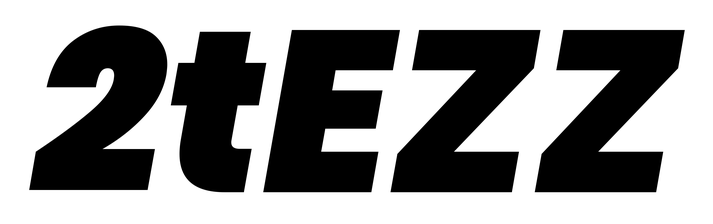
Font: Poppins-BlackItalic